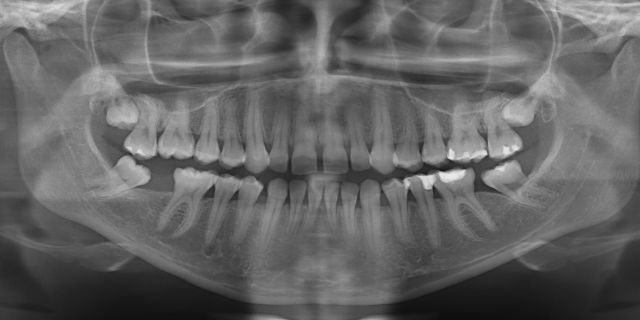
adult